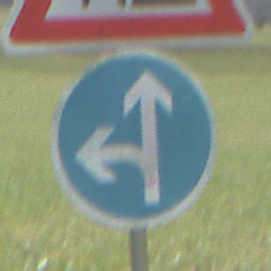
Verkehrszeichen: VorgeschriebeneFahrtrichtungGeradeausOderLinks
Zusatzzeichen oben: Arbeitsstelle
Umgebung: Outdoor, Nature
Tageszeit: MorningAfternoon
Wetter: PartlyCloudy
Licht: Natural
Jahreszeit: NotSpecified
Kontrast: HighContrast